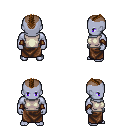
a pixel art fantasy rpg character, male body template, dark elf, purple skin, white sleeveless shirt, robe skirt, brown short mohawk hairstyle, leather bracers, four views (front, back, left, right), 2x2 character sprite sheet, small pixel art, hard edges, no anti-aliasing